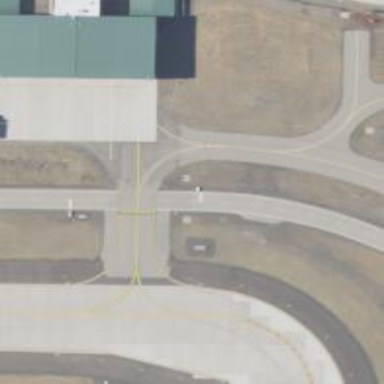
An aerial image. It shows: View of taxiway at the airport.